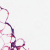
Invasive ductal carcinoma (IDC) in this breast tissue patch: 0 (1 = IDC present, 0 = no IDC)